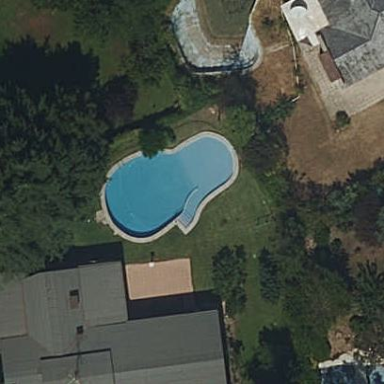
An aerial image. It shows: Swimming pool located in leisure land.